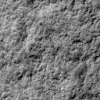
Atmospheric dust classification: not_dusty